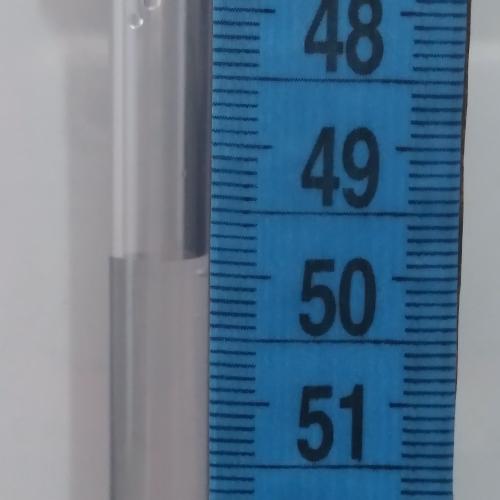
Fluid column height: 49.9 cm